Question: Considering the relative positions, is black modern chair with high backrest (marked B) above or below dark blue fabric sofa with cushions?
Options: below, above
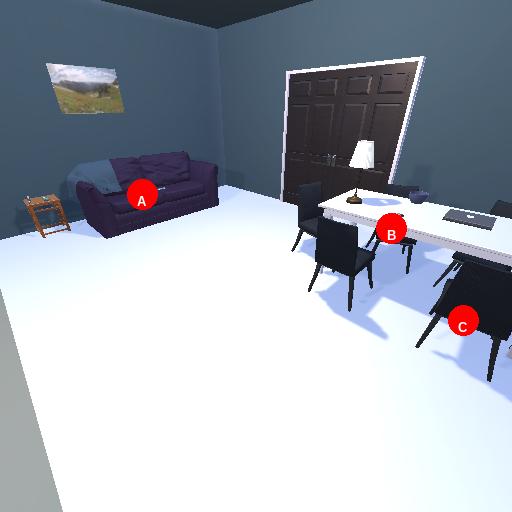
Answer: below